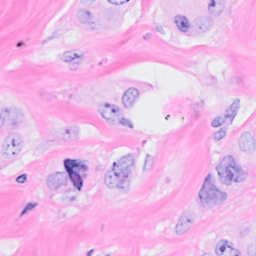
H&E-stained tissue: Breast